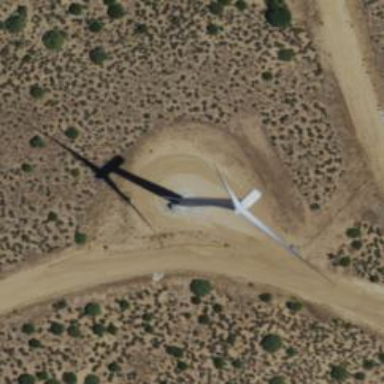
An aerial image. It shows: Wind generator using horizontal axis wind turbines.